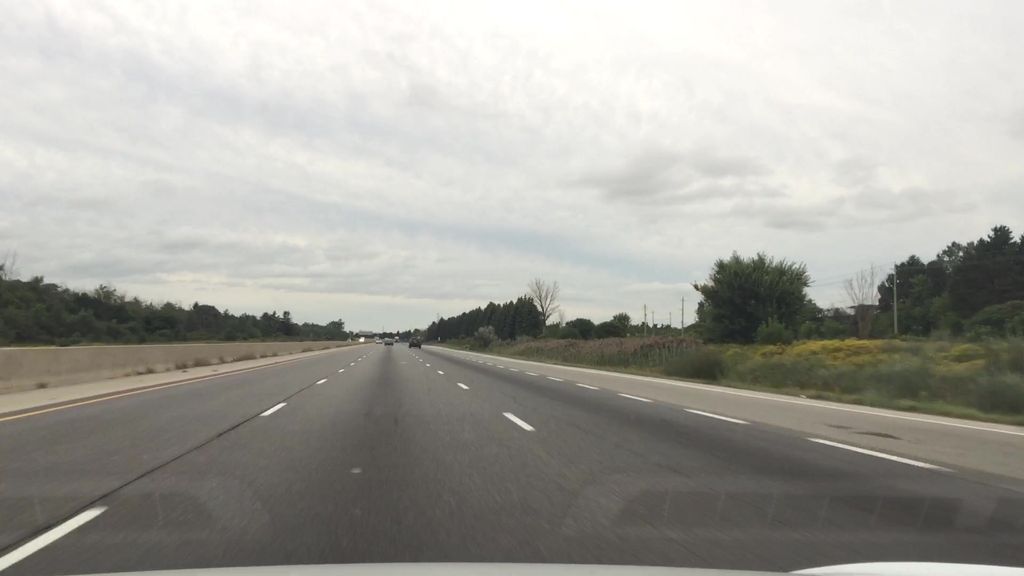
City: kitchener-waterloo